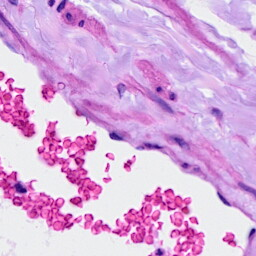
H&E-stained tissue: Ovarian